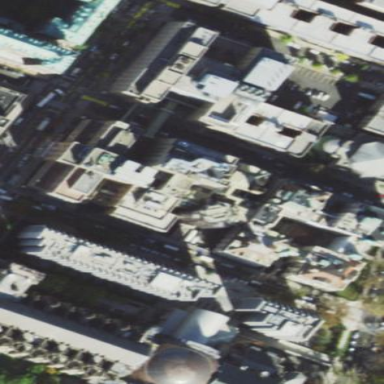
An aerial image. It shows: Hospital building.